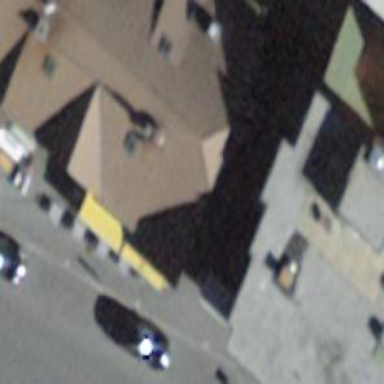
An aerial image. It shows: Restaurant.